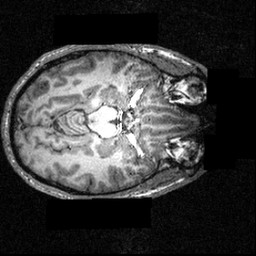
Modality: T1w
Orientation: axial
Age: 27
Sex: male
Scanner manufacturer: siemens
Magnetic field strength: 3.951 T
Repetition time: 1.5 s
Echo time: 0.00335 s